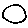
Label: circle